Question: First of all I would like to thank all of you guys. Maybe you did not notice but you help me to grasp VBA to some level from scratch. I am still in learning process so I may be missing something really simple, please be gentle :)
First of all I would like to give a small backgroud update about my issue. I have been writing a small program to scan incoming parts to my work to be able to keep inventory status. Latest look of the program is like below:

And numbers on the picture are my nightmares lately:
This is the textbox where scanner inputs the value. After I receive the input I immidietly convert that data to a variable and clear the textbox value as below:
'''
Private Sub PN_CurrentScan_KeyDown(ByVal KeyCode As MSForms.ReturnInteger, ByVal Shift As Integer)
If KeyCode = 13 Then
EnteredPN = Replace(PN_CurrentScan.Value, Chr(32), "", 1) '<---PN_CurrentScan is the name of text box
EnteredPN = Left(EnteredPN, 12)
PN_CurrentScan.Value = ""
'''
After making some corrections on the scanned data I basically write it to a sheet in the workbook. Then I also have a pivot table in the same workbook which uses this scanned data as source and counts how many parts scanned from each part number.
This ListBox contains all the part numbers scanned (Coming from the pivot table mentioned above) and waiting to be scanned (Coming from another worksheet). Then it refreshes it self every time a new part is scanned.
Since I have very long part number list it is not possible for me to fit everything on the screen that is why listbox creates this scroll bar.
Enough with the background I think :)
So if we come to my concern. Since my collages using cordless scanner to do this operation sometimes they don't have the chance to see the screen so they can not understand if the cursor is on the "Scanned Part Number Text Box" or not. That is why I need focus to be on that box no matter what happens (Of course we can not do anything if warehouse burns down, earth quake or tsunami hits the place but let do not think about those).
1. First of all I disabled all the remaining objects from properties window
2. Then I diabled tab stops of all controls: Dim contr As Control
For Each contr In ScannerInterface.Controls
On Error Resume Next
contr.TabStop = False
Next
ScannerInterface.PN_CurrentScan.TabStop = True
3. Added setfocus property to all button clicks: Me.PN_CurrentScan.SetFocus
4. Added setfocus property to listbox click: Private Sub CurrentStatus_List_Click()
Me.PN_CurrentScan.SetFocus
End Sub
5. Added set focus to enter and exit events of listbox however this did not work: Private Sub CurrentStatus_List_Enter()
Me.PN_CurrentScan.SetFocus
End Sub
Private Sub CurrentStatus_List_Exit(ByVal Cancel As MSForms.ReturnBoolean)
Me.PN_CurrentScan.SetFocus
End Sub
So, with all these counter measures I have managed to improve up to somepoint, only concern remaining is when I click on the scroll bar next to the listbox, text box lose focus and without clicking in the textbox I could not manage to set the focus again. I tried all events with listbox non of them worked. Is there any way to solve this problem or do I need to deal with this? Thanks in advance for your supports.
SOLUTION:
Thanks to @Rory we have managed to solve my problem. As he noticed and explained in the answer below, both my textbox and listbox were in frames. I have tried several setfocus options but I always gave the focus to the textbox. However, solution was to give the focus to the frame which was containing the target textbox:
'''
Private Sub CurrentStatus_Frame_Enter() '<-- Enter event of the frame which contains listbox
Me.PN_CurrentScan.SetFocus '<-- Setfocus to target textbox
Me.Scanned_Frame.SetFocus '<-- Setfocus to frame which contains target textbox
End Sub
'''
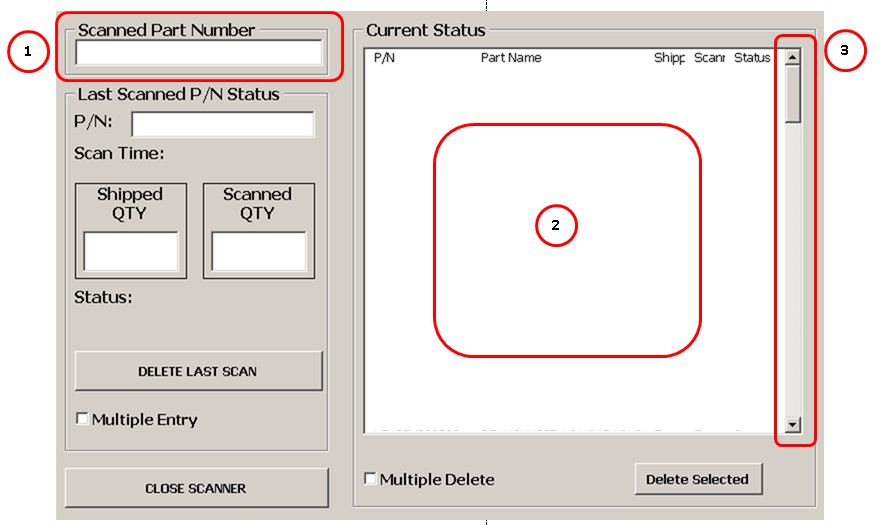
Answer: Having (eventually) noticed that both of your controls are inside container Frame controls, you can actually use the 'Enter' event of the Frame that contains the listbox to set focus to the Frame that contains the textbox, rather than to the textbox itself.